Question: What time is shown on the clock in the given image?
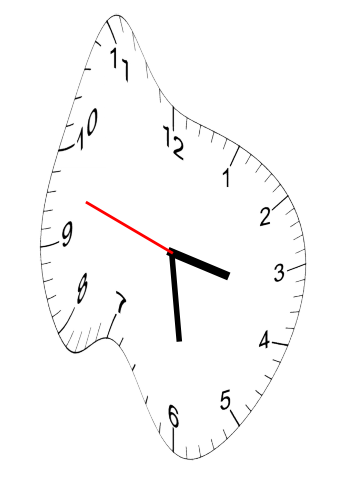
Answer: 03:28:48